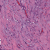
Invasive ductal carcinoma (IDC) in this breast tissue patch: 1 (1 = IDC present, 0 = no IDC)